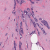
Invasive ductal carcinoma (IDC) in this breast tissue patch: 1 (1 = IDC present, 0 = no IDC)